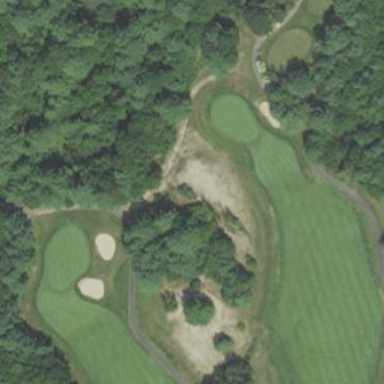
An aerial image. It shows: Golf bunker filled with natural sand.